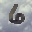
Label: 6